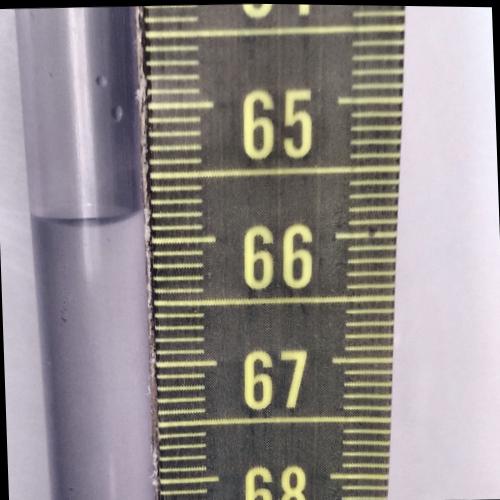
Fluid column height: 65.8 cm